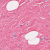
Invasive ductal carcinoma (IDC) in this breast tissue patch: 0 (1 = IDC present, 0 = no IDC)